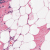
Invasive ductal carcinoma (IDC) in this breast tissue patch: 0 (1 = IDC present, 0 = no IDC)